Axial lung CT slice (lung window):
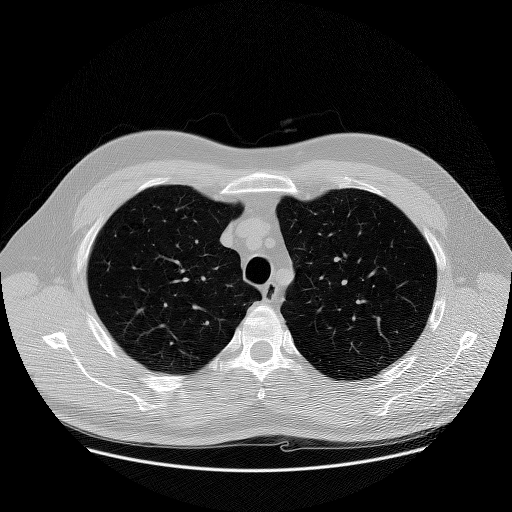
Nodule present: no